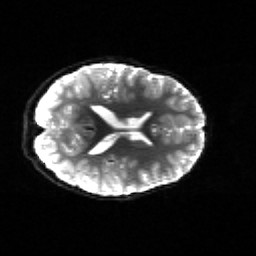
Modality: sbref
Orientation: axial
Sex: female
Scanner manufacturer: siemens
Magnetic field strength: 3 T
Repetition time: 5 s
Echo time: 0.071 s